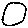
Label: circle